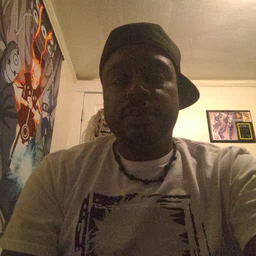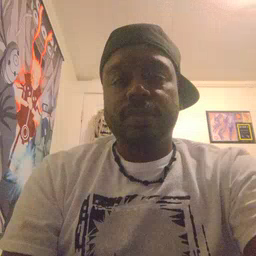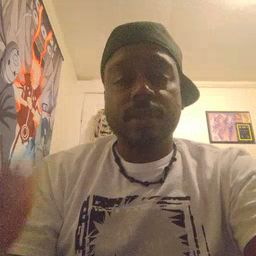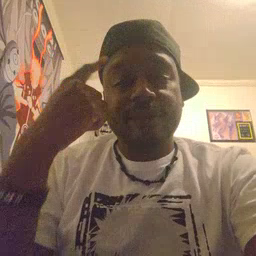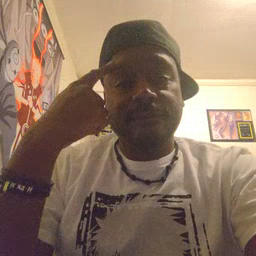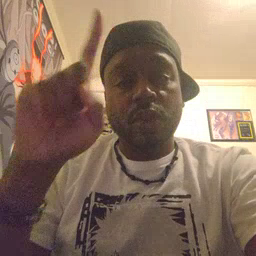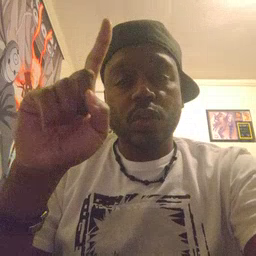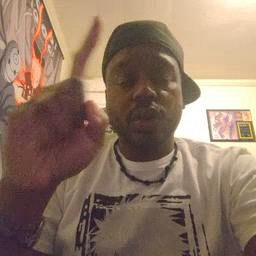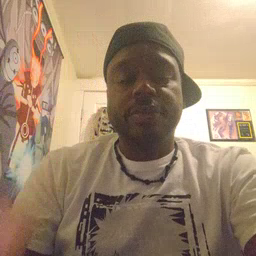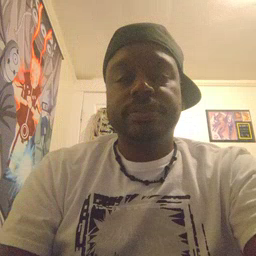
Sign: for